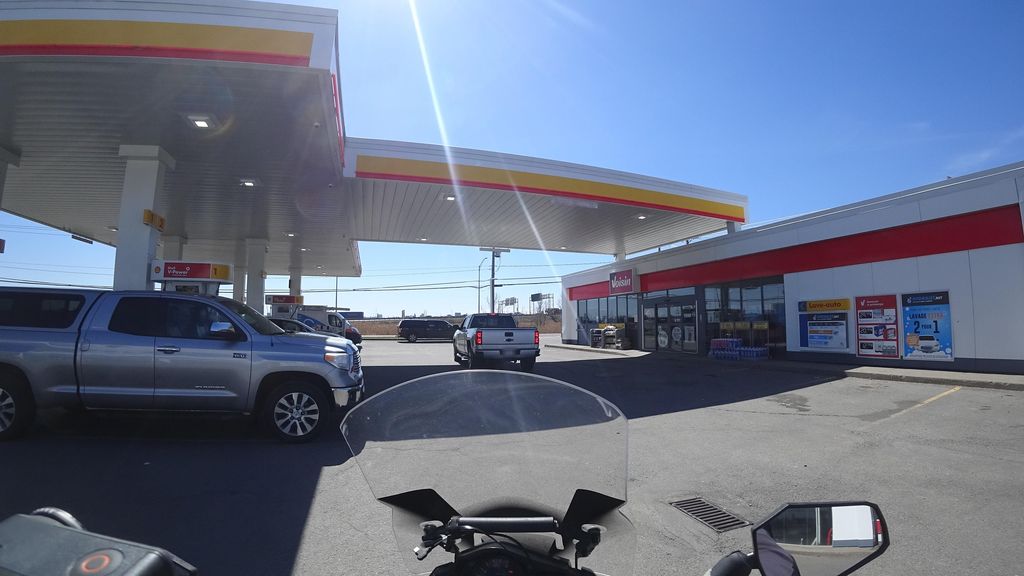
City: quebec_city